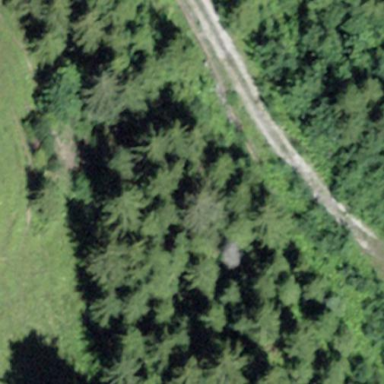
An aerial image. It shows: Forest area.